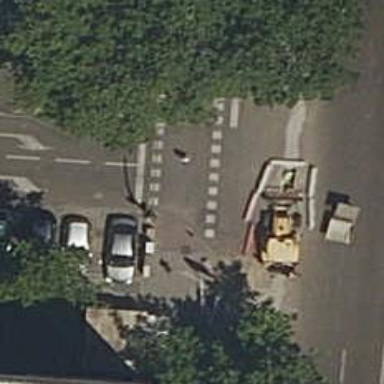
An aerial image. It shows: Crossing with traffic signals.